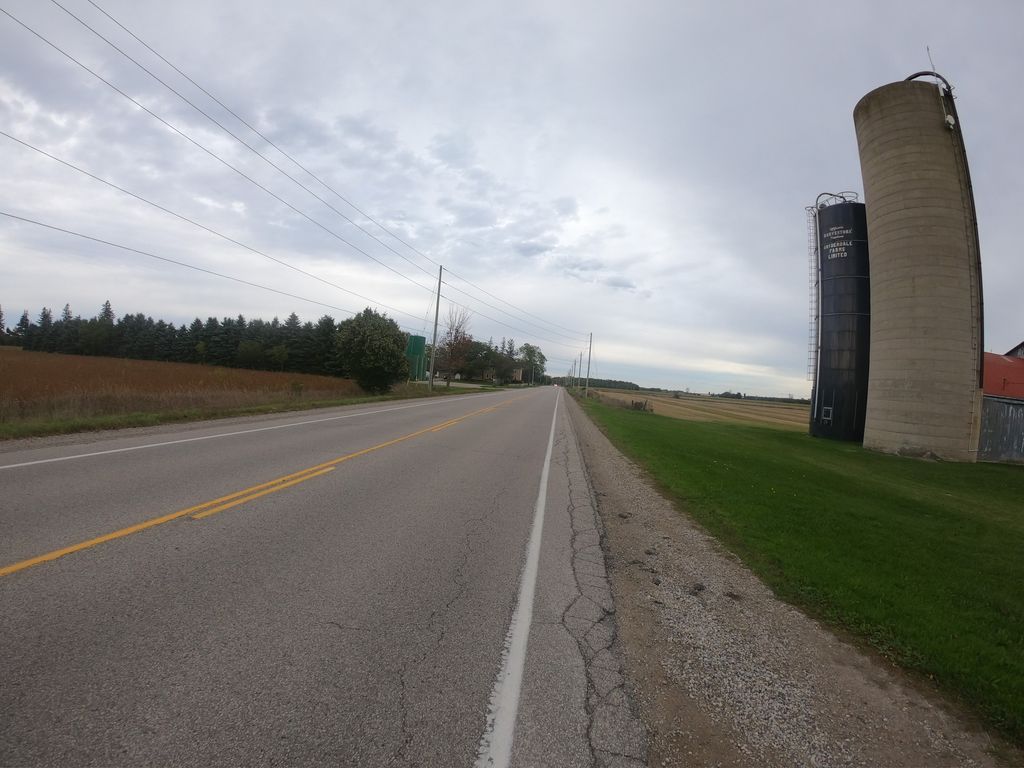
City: kitchener-waterloo